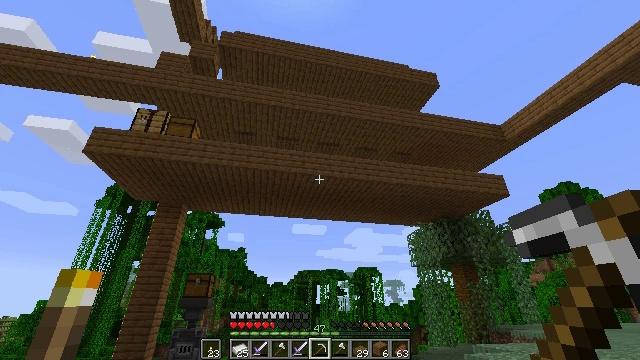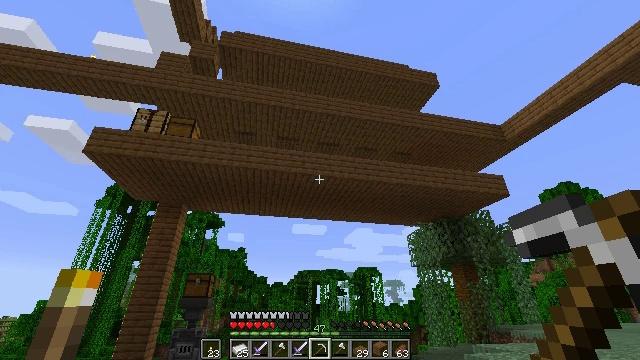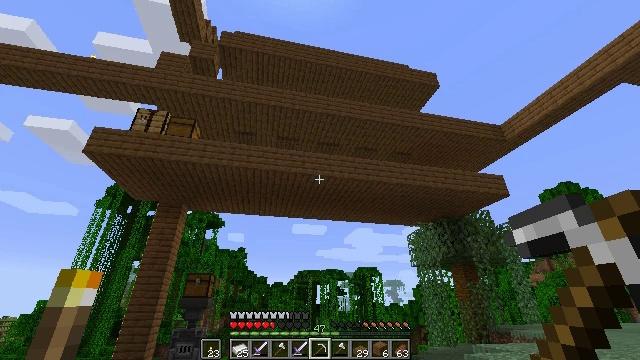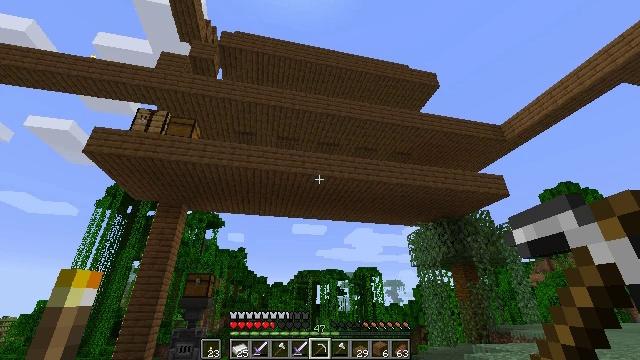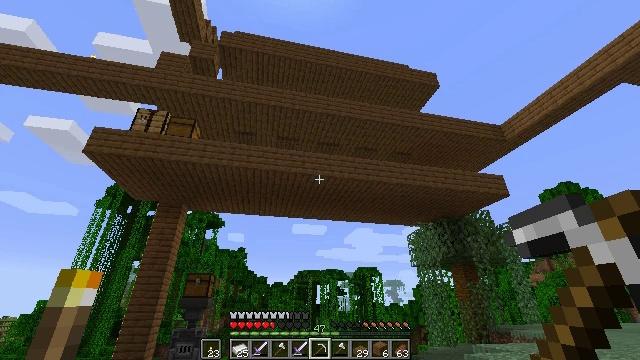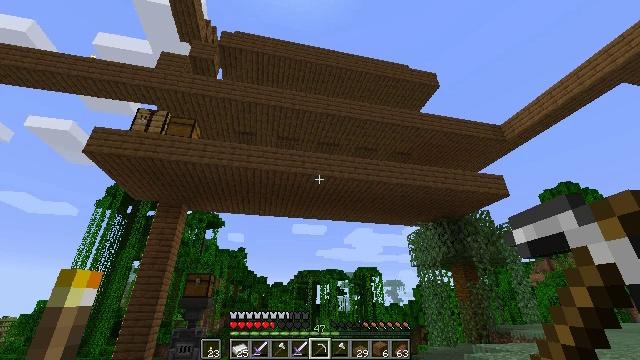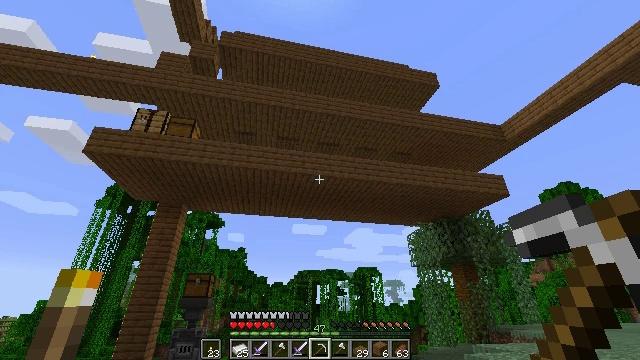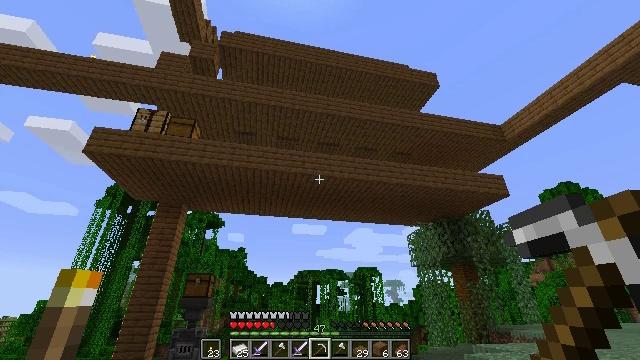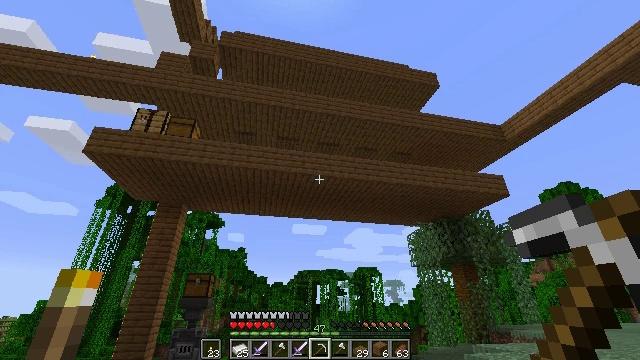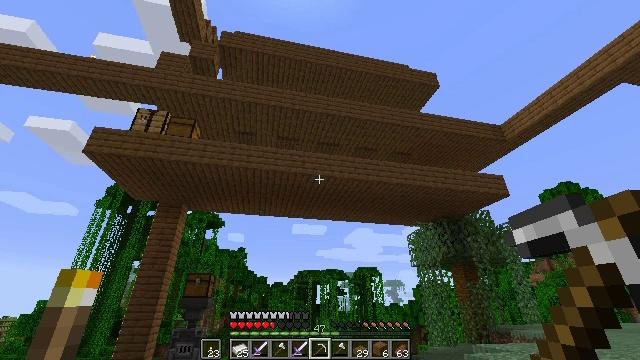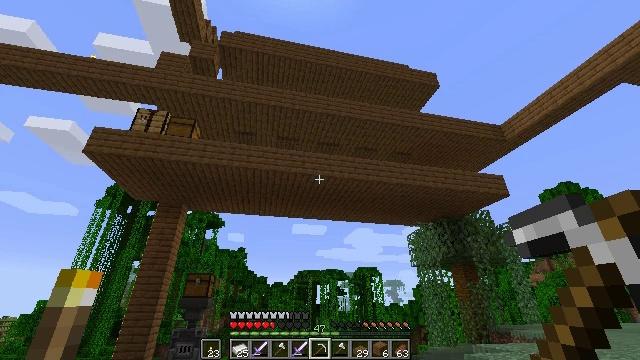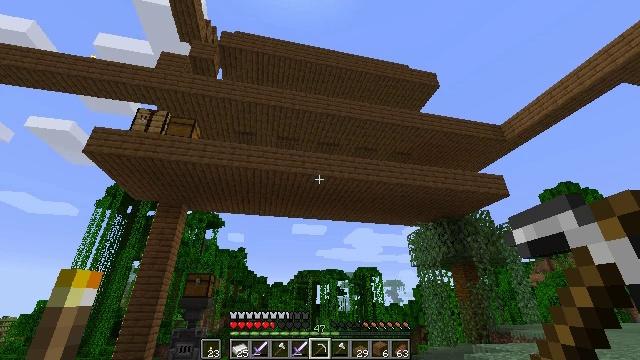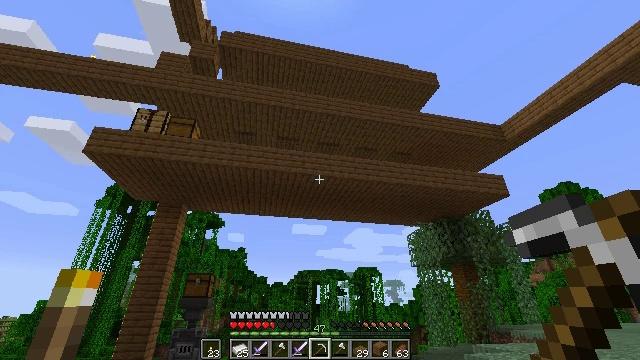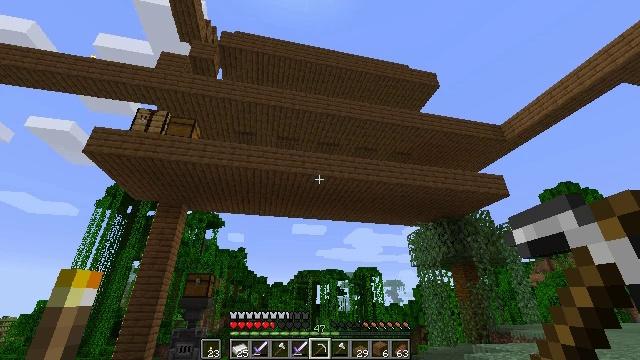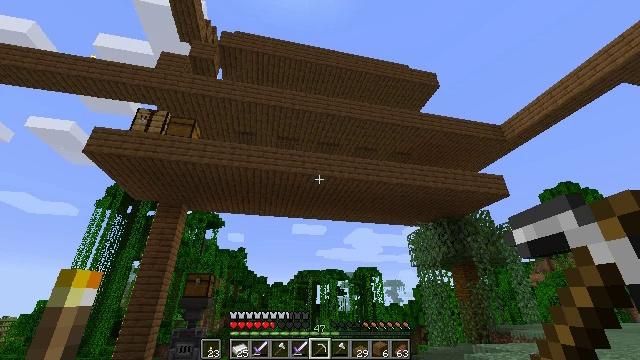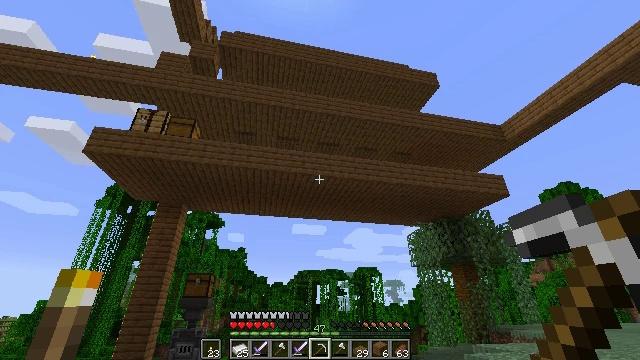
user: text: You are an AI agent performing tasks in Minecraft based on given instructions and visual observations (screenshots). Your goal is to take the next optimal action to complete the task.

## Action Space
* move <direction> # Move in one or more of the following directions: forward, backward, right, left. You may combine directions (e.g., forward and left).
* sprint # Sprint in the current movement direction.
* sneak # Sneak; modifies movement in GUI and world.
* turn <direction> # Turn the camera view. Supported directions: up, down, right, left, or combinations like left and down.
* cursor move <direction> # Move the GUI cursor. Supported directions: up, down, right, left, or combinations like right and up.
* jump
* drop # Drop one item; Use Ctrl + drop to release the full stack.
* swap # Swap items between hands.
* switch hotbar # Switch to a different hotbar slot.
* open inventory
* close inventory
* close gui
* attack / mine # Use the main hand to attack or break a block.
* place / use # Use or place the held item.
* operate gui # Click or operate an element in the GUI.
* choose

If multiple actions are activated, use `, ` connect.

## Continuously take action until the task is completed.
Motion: motion action
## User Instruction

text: Mine spruce planks to gather materials.
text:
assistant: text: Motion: no_op
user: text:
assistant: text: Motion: no_op
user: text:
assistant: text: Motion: no_op
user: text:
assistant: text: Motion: no_op
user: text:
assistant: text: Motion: no_op
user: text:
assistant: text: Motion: no_op
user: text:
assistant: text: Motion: no_op
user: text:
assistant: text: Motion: no_op
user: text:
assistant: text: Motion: no_op
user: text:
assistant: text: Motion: no_op
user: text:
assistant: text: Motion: no_op
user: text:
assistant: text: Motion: no_op
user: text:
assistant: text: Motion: no_op
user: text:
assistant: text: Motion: no_op
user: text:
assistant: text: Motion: no_op
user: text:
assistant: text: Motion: no_op
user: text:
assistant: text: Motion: no_op
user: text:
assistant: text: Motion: no_op
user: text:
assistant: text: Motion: no_op
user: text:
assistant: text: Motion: no_op
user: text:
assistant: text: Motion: no_op
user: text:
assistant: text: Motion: no_op
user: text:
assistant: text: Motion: no_op
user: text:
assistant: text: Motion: no_op
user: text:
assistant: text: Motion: no_op
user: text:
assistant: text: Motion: no_op
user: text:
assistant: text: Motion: no_op
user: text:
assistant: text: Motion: no_op
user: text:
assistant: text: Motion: no_op
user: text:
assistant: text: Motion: no_op